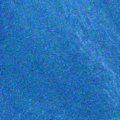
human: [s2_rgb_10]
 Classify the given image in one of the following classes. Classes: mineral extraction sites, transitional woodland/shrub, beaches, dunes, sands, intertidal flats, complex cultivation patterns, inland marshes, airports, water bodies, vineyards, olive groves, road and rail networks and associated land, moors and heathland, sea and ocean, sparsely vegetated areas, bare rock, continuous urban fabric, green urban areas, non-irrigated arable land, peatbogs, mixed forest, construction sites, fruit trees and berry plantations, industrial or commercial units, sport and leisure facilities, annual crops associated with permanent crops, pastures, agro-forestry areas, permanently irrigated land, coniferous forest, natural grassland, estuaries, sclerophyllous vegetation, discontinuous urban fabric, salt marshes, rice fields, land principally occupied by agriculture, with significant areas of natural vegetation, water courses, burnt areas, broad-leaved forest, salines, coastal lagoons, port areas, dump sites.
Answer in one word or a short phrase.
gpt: sea and ocean